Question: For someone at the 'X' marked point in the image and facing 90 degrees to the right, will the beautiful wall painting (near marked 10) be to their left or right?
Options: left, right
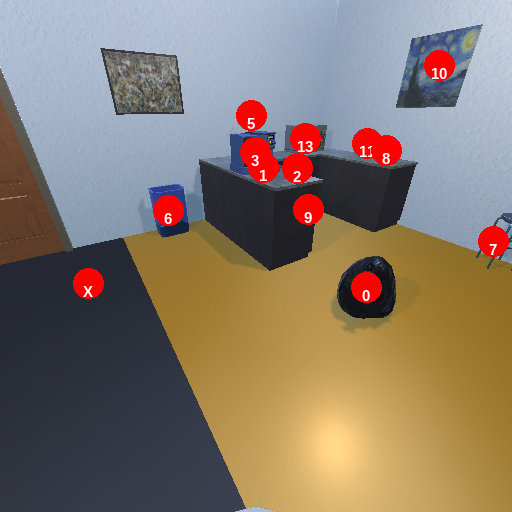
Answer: left